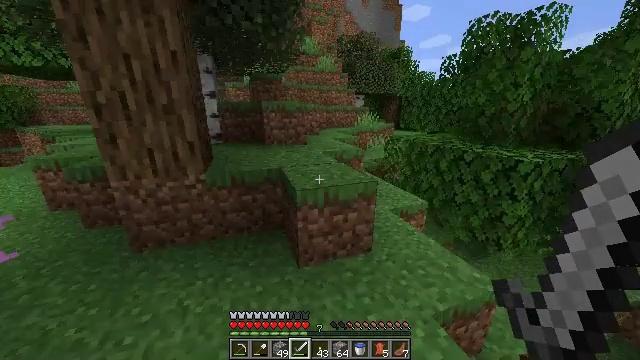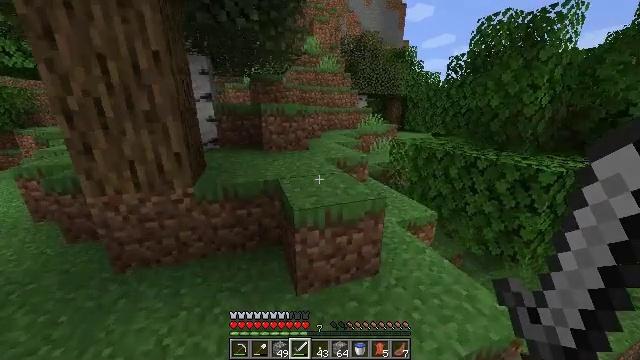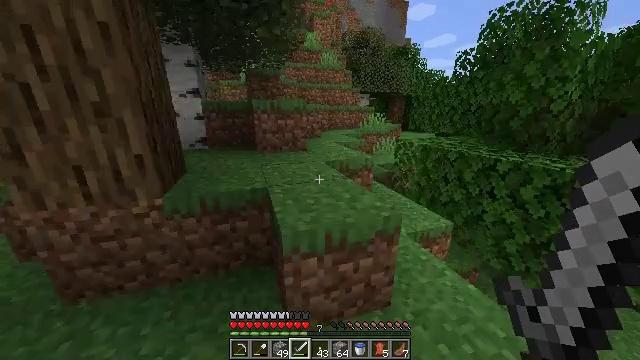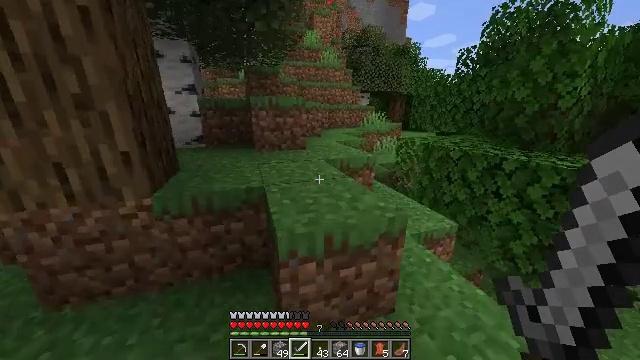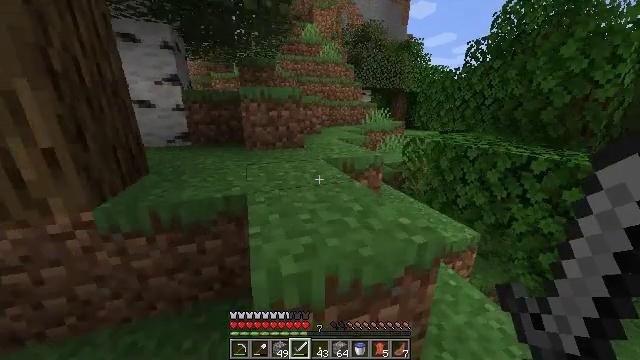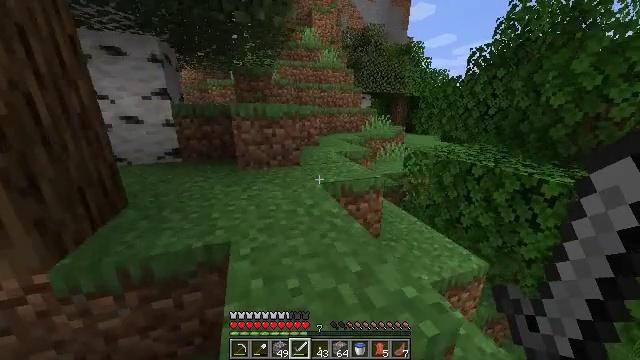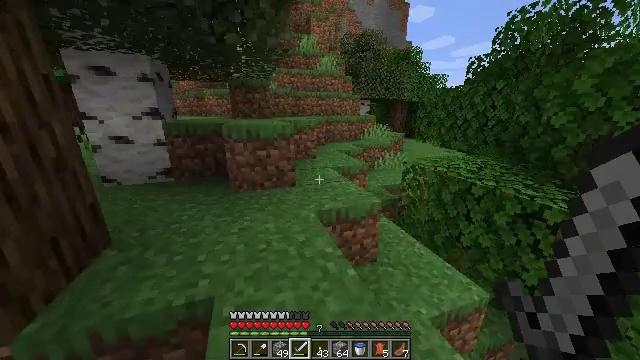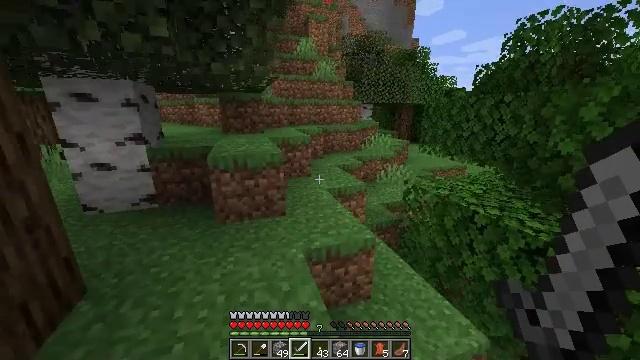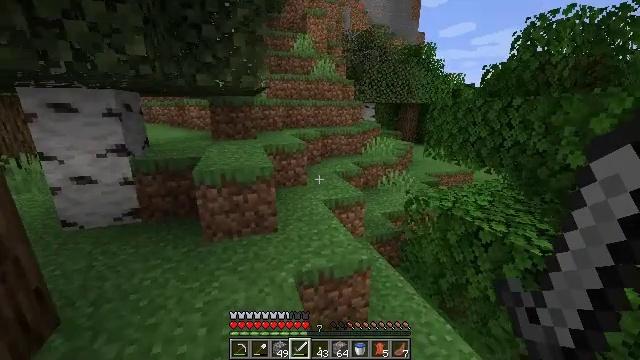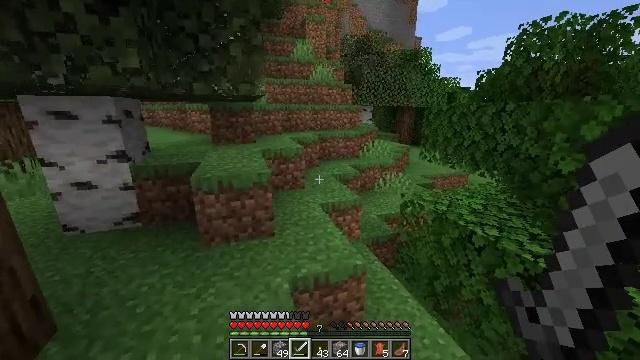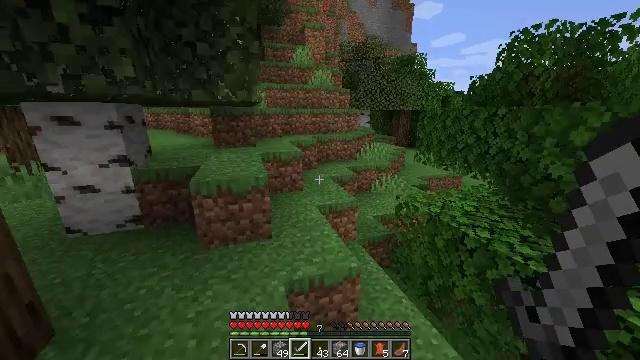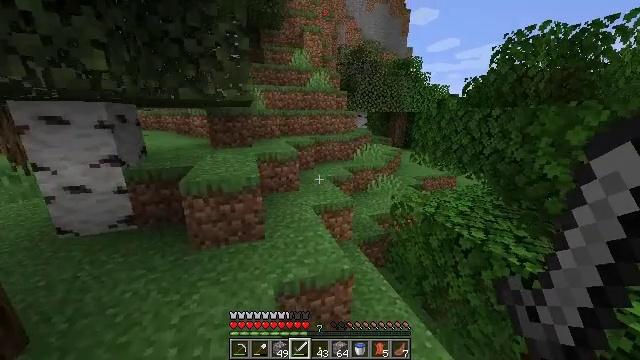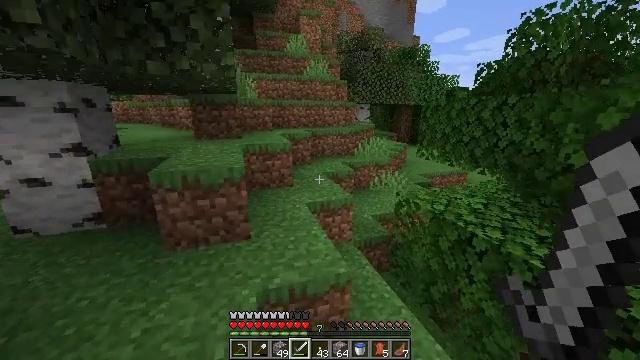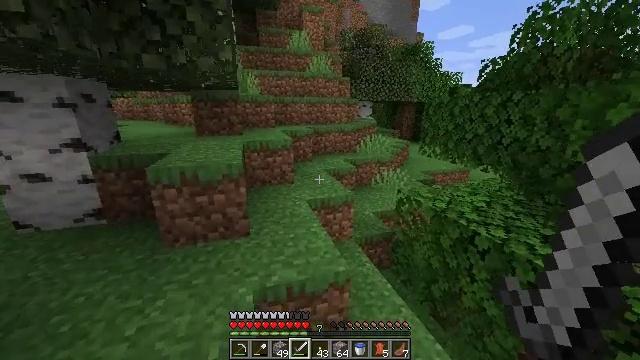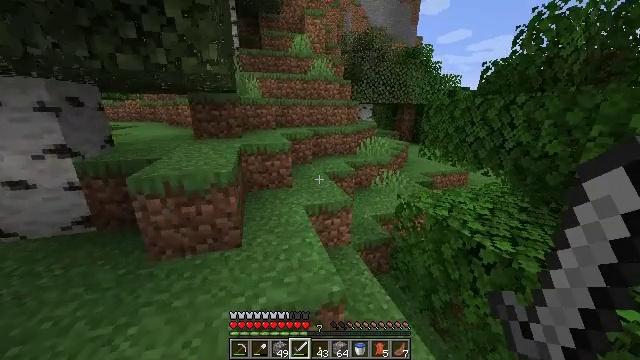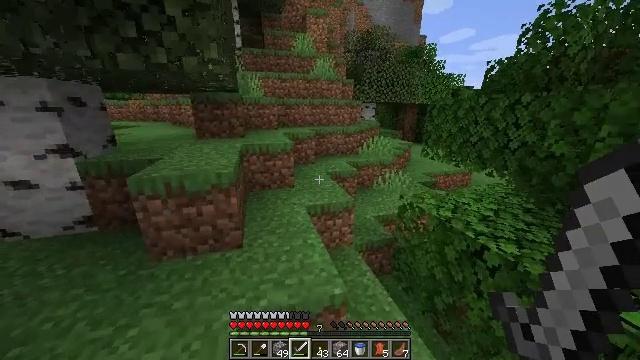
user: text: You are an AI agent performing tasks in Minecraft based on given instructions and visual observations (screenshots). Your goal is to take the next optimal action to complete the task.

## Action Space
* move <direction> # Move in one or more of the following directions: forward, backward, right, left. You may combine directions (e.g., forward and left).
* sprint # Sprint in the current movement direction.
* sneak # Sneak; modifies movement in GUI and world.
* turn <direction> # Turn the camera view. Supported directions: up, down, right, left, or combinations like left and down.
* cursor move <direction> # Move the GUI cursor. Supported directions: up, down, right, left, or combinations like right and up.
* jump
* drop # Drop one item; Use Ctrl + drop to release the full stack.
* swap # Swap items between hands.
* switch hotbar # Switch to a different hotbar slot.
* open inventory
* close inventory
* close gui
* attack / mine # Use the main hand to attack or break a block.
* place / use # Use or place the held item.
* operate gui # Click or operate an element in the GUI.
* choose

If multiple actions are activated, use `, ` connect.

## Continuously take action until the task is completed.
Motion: motion action
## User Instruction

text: Remove a peony from the inventory.
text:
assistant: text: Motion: move forward, sprint
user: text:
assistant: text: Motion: move forward, sprint
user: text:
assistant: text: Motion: move forward, sprint
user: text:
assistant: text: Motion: move forward, sprint
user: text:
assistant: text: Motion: move forward, sprint, jump
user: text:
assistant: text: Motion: move forward, sprint, jump
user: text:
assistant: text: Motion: move forward, sprint, jump
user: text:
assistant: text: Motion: move forward, sprint
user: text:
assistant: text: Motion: move forward, sprint
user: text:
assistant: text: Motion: move forward, sprint
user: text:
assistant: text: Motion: move forward, sprint
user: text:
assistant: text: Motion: move forward, sprint
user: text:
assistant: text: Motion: move forward, sprint
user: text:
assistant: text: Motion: move forward, sprint
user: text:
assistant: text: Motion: move forward, sprint
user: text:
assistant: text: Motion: move forward, sprint
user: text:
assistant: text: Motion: move forward, sprint, turn left
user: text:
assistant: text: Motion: move forward, sprint, turn left
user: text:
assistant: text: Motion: move forward, sprint, turn left, jump
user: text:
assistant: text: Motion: move forward, sprint, turn left and up, jump
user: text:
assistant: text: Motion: move forward, sprint, turn left and up, jump
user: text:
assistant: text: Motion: move forward, sprint, turn left and up, jump
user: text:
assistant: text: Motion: move forward, sprint, turn left and up, jump
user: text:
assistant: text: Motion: move forward, sprint, turn left and up
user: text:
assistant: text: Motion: move forward, sprint, turn left and up
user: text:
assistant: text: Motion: move forward, sprint, turn left and up
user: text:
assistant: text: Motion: move forward, sprint
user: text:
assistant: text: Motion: move forward, sprint
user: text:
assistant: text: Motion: move forward, sprint
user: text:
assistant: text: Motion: move forward, sprint, turn right